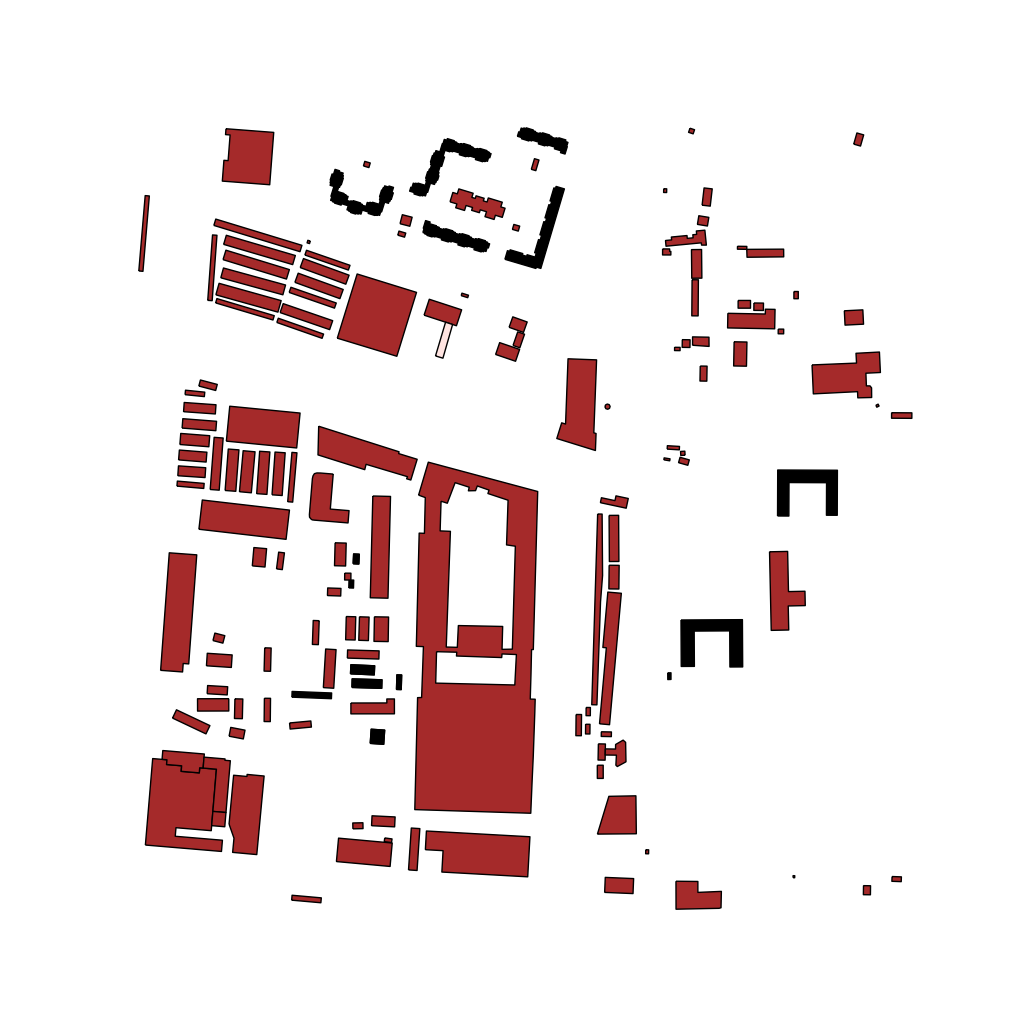
Tags: overhead vector_map, business, industrial, recreation, residential, special, modern, high_rise, individual_rise, low_rise, medium_rise, density_1, Building, Facility, Gas, 1.0 km²